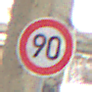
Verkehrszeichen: Geschwindigkeit90
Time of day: MorningAfternoon
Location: Roofed (Suburban)
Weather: PartlyCloudy
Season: Winter
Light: Natural